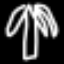
Label: palm tree